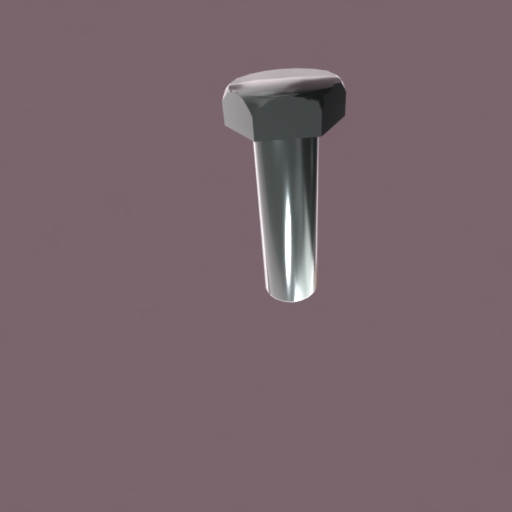
Label: bolt